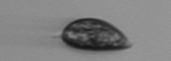
Label: Prorocentrum_triestinum